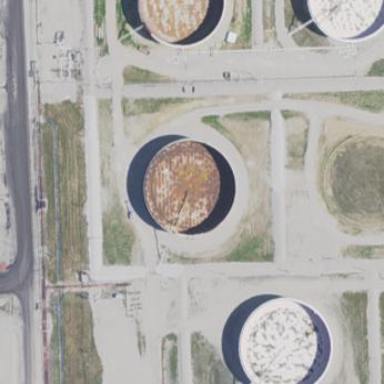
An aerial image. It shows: Storage tank created as man-made structure.